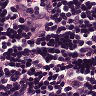
Metastatic tissue present: no